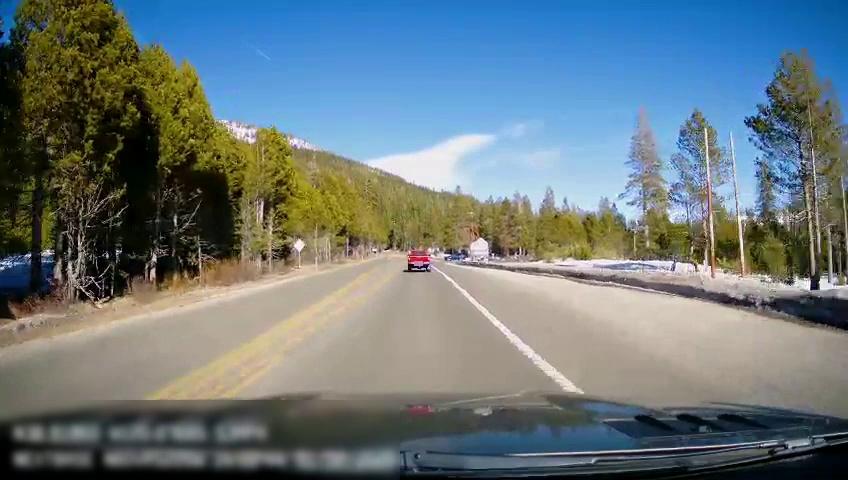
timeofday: Day
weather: Sunny
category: Drivable Space
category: Vehicles | SUV
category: Vehicles | Truck
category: Lanes | Opposite Lane
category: Lanes | Current Lane
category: Lanes | Current Lane